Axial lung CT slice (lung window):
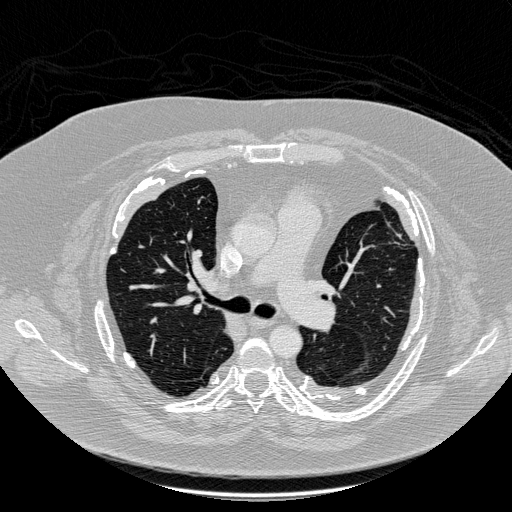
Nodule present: no